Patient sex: M
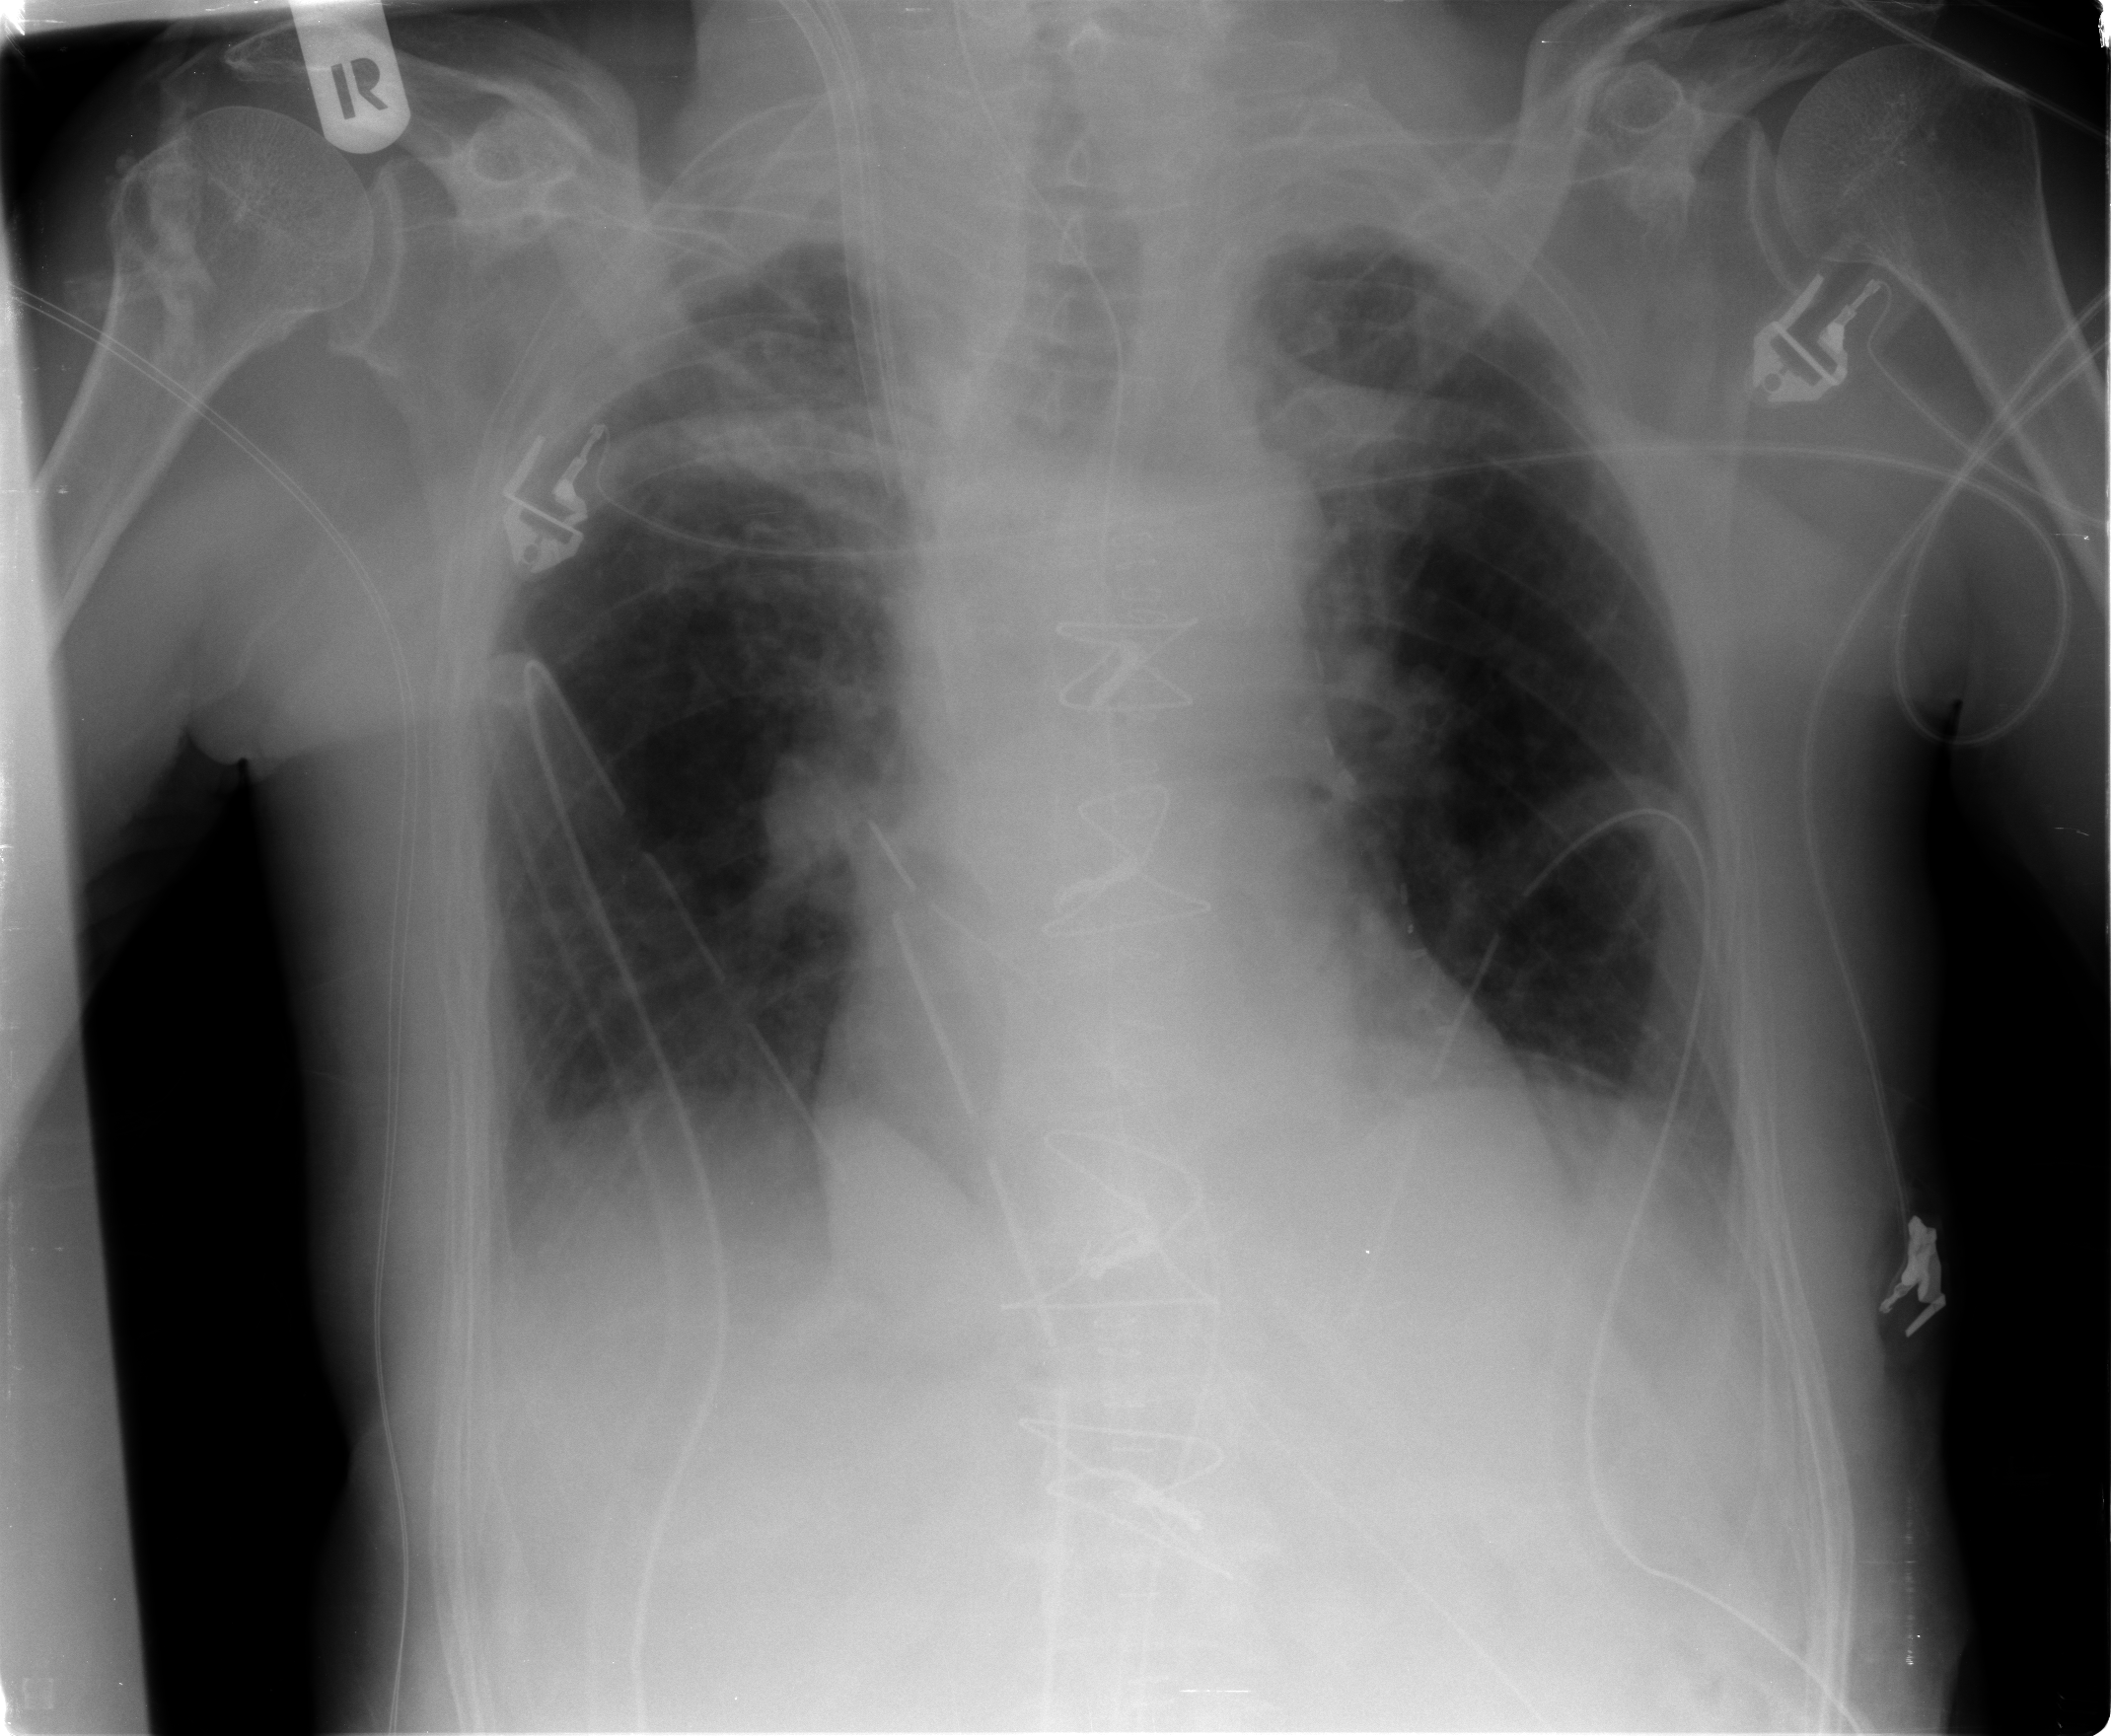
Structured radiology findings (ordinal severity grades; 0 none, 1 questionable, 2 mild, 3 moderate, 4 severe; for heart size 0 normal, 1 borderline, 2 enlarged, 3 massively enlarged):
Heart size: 0
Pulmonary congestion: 0
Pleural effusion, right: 2
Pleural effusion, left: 2
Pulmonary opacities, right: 0
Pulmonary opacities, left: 0
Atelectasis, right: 2
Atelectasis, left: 2